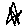
Label: star